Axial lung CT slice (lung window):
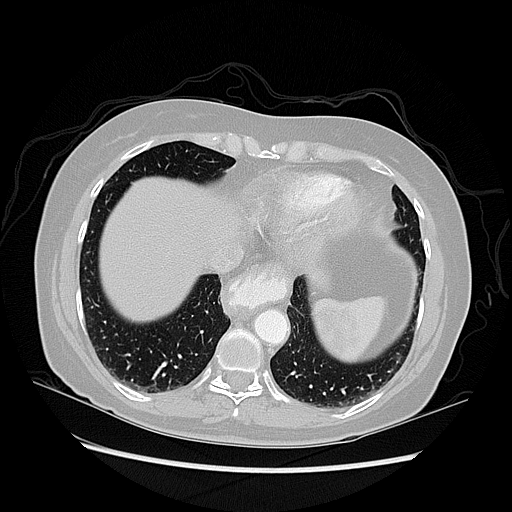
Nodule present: no